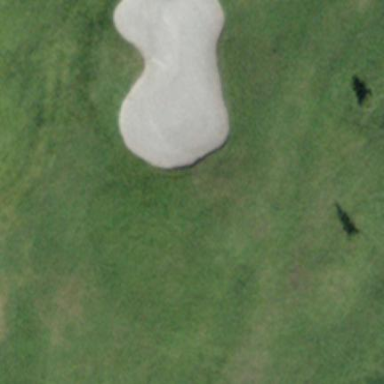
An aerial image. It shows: Golf bunker filled with natural sand.